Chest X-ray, AP view. Patient: 40 years old, sex M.
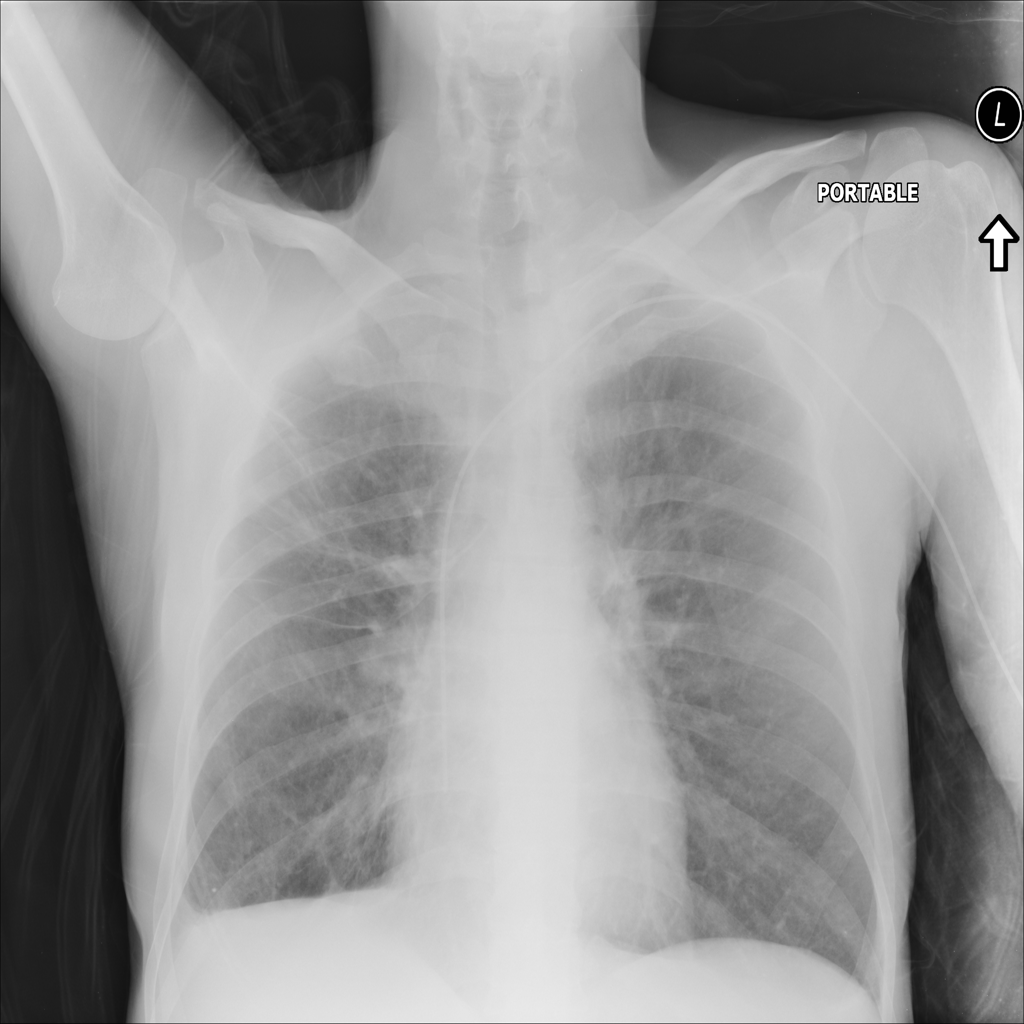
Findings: Fibrosis